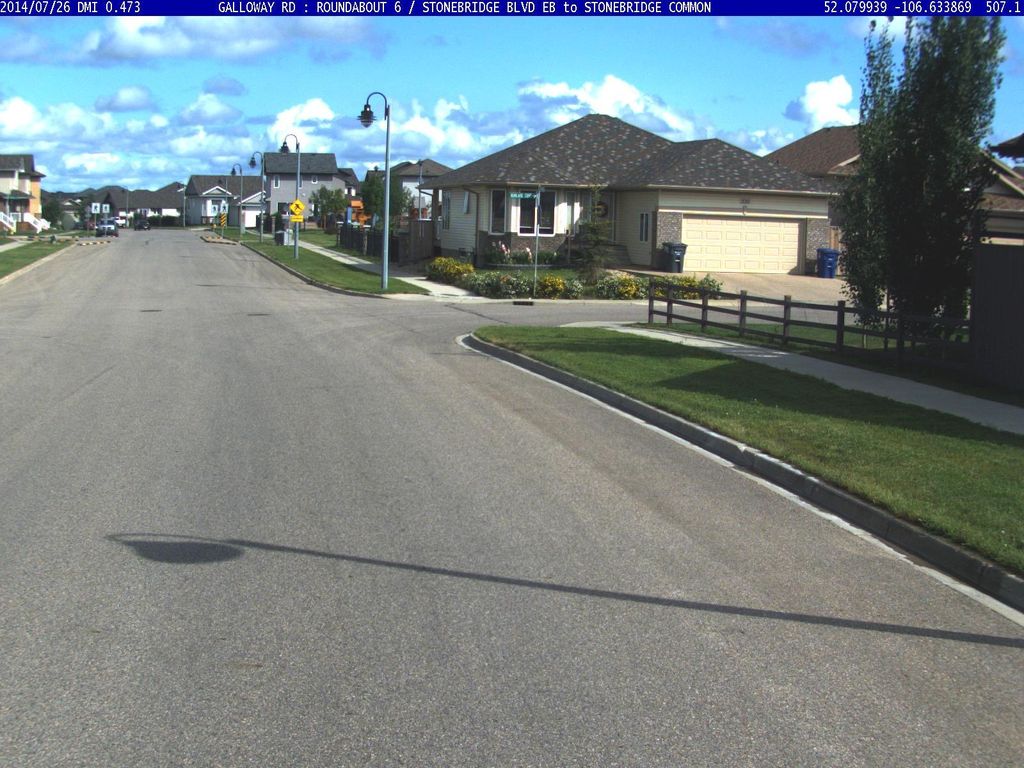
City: saskatoon